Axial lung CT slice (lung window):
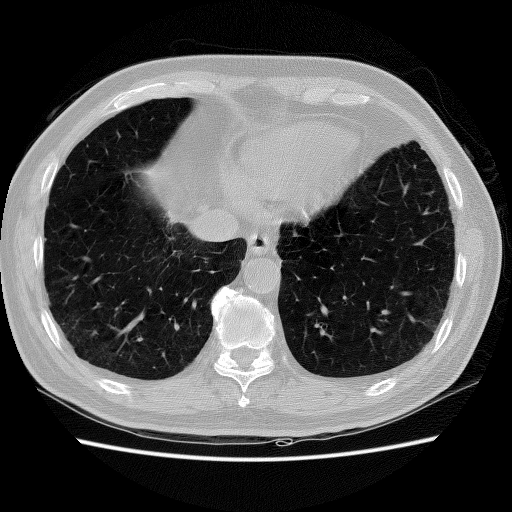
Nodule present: no